Question: I have two lists that can exchange data between themselves. One of my lists is a list of accordions where you have space to drop your data, but also contain more specific accordions that also allow dropping data within them. I am able to drag and drop the data between the tables, and even within the accordions inside accordions, but here's the problem: I can also drag whole accordions too.
Here's the picture of my page:

I want to be able to sort between items inside an accordion without including the sub-accordions that they contain. Here's my Jquery functions:
'''
<script>
$(function () {
$("#catalog").accordion({ collapsible: true, active: false, autoHeight: false });
$(".subcatalog").accordion({ collapsible: true, active: false, autoHeight: false });
$(".SpecificCatalog").sortable({
connectWith: ".ui-widget-content, .GeneralCatalog", helper: "clone",
appendTo: "body",
stop: function (event, ui) {
//console.log((this).sortable('toArray', { attribute: 'value' }));
console.log(ui.item);
console.log(ui.item.text());
}
});
$(".ui-widget-content").sortable({
connectWith: ".SpecificCatalog, .GeneralCatalog", helper: "clone",
appendTo: "body",
stop: function (event, ui) {
//console.log((this).sortable('toArray', { attribute: 'value' }));
console.log(ui.item);
console.log(ui.item.text());
}
});
$(".GeneralCatalog").sortable({
connectWith: ".SpecificCatalog, .ui-widget-content", helper: "clone",
appendTo: "body",
stop: function (event, ui) {
//console.log((this).sortable('toArray', { attribute: 'value' }));
console.log(ui.item);
console.log(ui.item.text());
}
});
});
</script>
'''
And here's my HTML(it contains logic to dynamically create the accordions):
'''
<div id="content">
<div id="ListaCodigos">
<h2 class="ui-widget-header">CodigoAgrupador</h2>
<div id="products">
<div id="catalog">
@foreach (CodigoAgrupadorCuentas_CE c in Model.CodigosAgrupadores)
{
if (unchecked(double.Parse(c.CodigoAgrupador) == (int)double.Parse(c.CodigoAgrupador)))
{
<h3><a href="#">@c.CodigoAgrupador - @c.NombreCuenta</a></h3>
<div>
<div class="subcatalog">
@foreach (CodigoAgrupadorCuentas_CE c2 in Model.CodigosAgrupadores)
{
if (double.Parse(c2.CodigoAgrupador) > double.Parse(c.CodigoAgrupador) && double.Parse(c2.CodigoAgrupador) < (double.Parse(c.CodigoAgrupador) + 1))
{
<h4><a href="#">@c2.CodigoAgrupador - @c2.NombreCuenta</a></h4>
<div>
<div class="SpecificCatalog">
<ol>
<li class="placeholder">Add your items here</li>
</ol>
</div>
</div>
}
}
</div>
<div class="GeneralCatalog">
<ol>
<li class="placeholder">Add your items here</li>
</ol>
</div>
</div>
}
}
</div>
</div>
</div>
<div id="cart">
<h2 class="ui-widget-header">Catalogos</h2>
<div class="ui-widget-content">
@foreach (LedgerChartOfAccounts c in Model.Catalogos)
{
if (c.CodigoAgrupador == null)
{
<ul>
<li class="draggable">@c.GLAccountNumber - @c.GLAccountName </li>
</ul>
}
}
</div>
</div>
<div>
<footer>Inserte los catalogos en el grupo que pertenescan, jale.</footer>
</div>
</div>
'''
I already tried adding more divisions within the contains with different ids, in order to specify certain area to be sortable, but I still can't seem to get it right. Any help is welcome.
I have come to the conclusion that I need to use different separators/classes with my divs in order to make this work the way I want it to be, but I'm stuck in finding a way to make things still stay close to the same format, while at the same time, working as intended with the accordions.
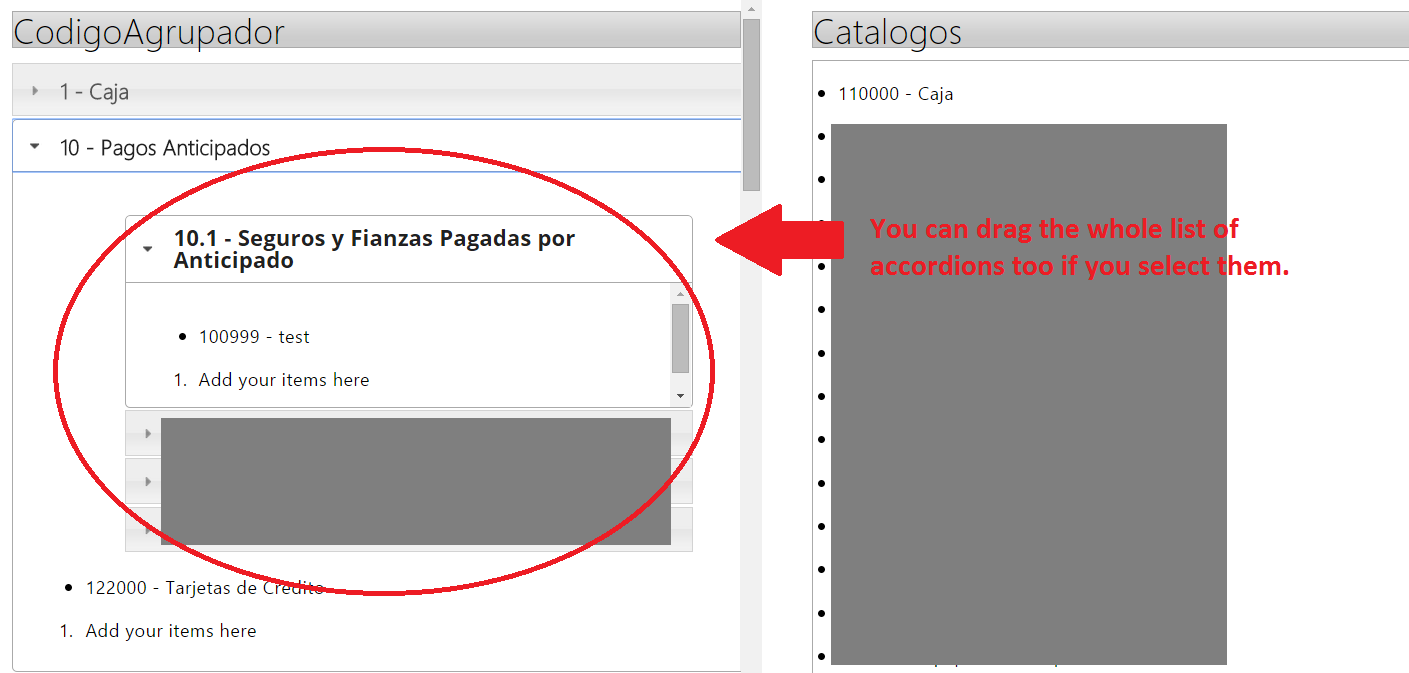
Answer: I finally solved it after getting a good night sleep and taking a good look at the code. it turns out this class here: ".ui-widget-content" was the problem all along.
By using this for my jquery function connection, I was actually including everything within any accordion as a sortable, which is why I had plenty of "bugs" and "glitches" even if I used multiple div classes to separate elements.
On my second list, I changed my div class from
'''
<div id="ui-widget-content">
'''
to
'''
<div id="codigosAgrupadores>
'''
and changed the code in the jquery function to reflect the changes.